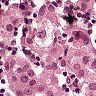
Metastatic tissue present: yes